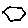
Label: hexagon